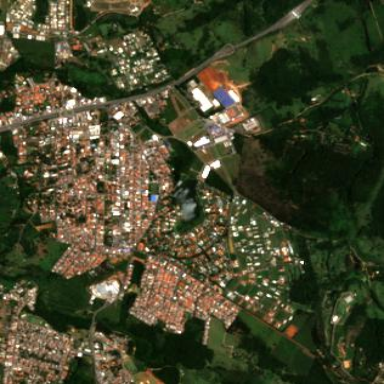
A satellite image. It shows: Condominium within residential area.